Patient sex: M
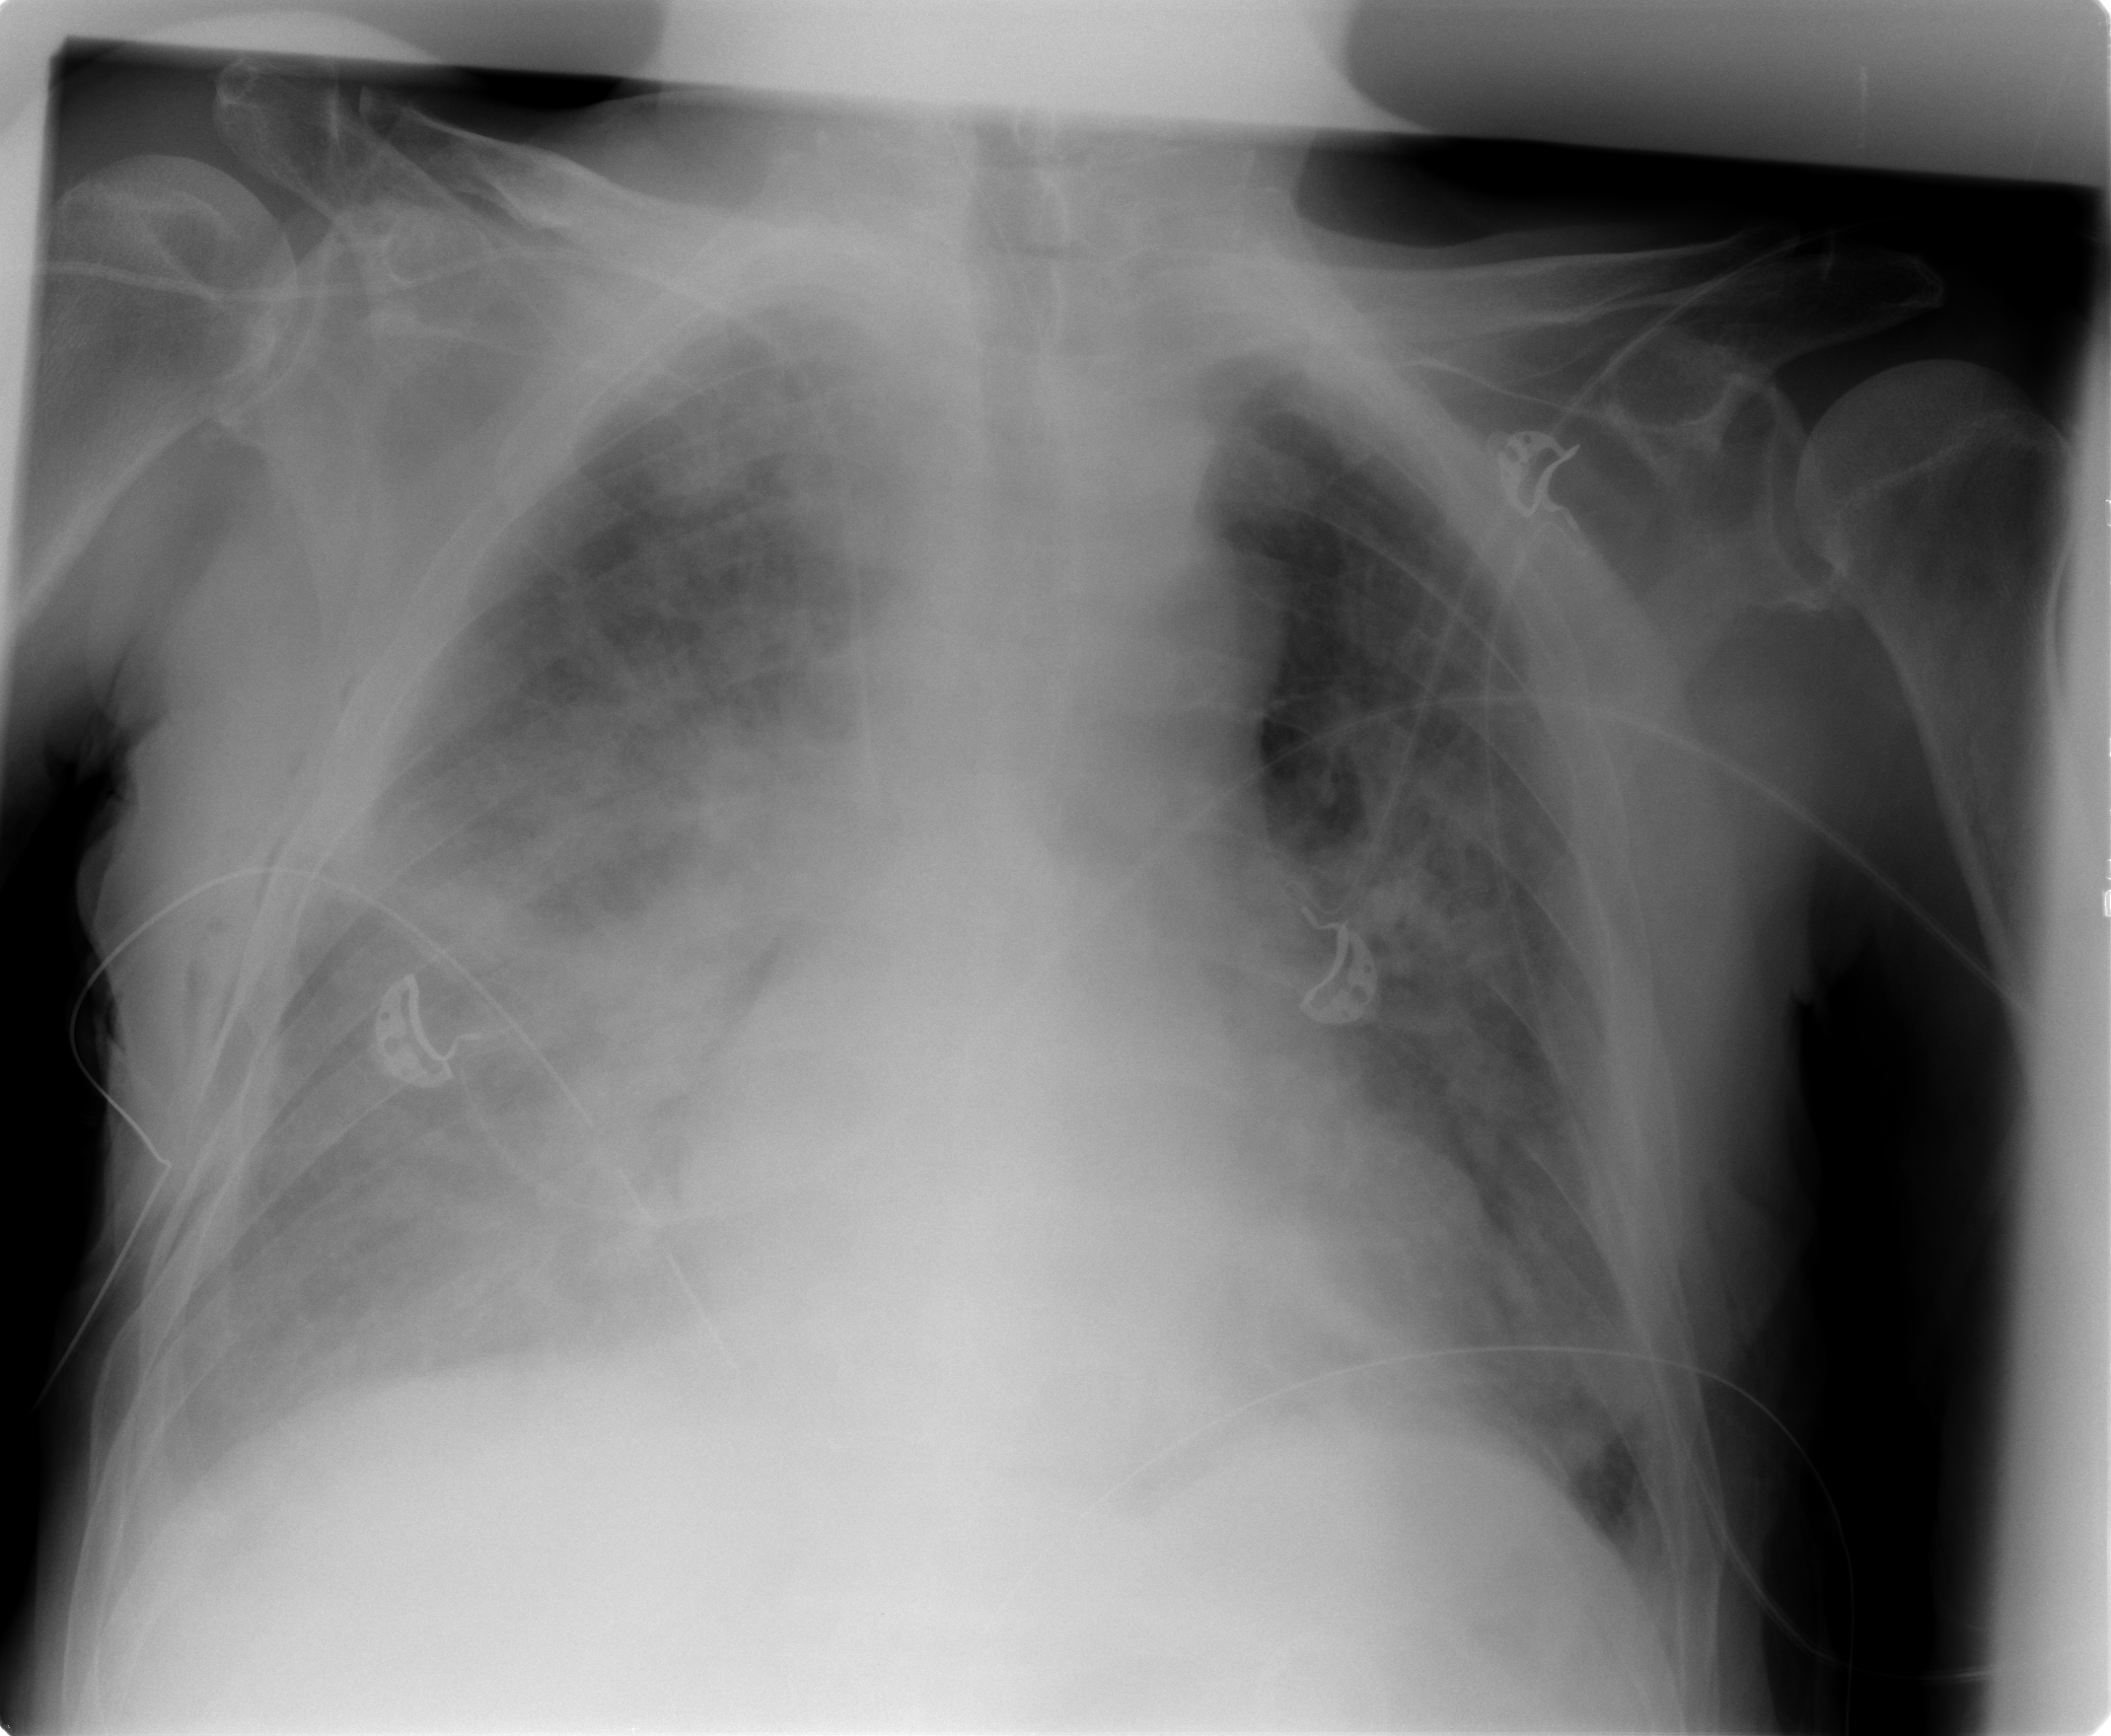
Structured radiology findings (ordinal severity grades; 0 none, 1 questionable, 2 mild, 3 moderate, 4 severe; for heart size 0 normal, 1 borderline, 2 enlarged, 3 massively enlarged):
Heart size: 1
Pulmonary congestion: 3
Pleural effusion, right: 3
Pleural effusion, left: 0
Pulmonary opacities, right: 3
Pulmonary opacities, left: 2
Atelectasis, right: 3
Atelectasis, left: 3